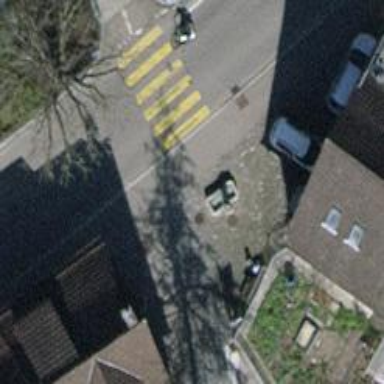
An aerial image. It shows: Kerb serving as barrier.